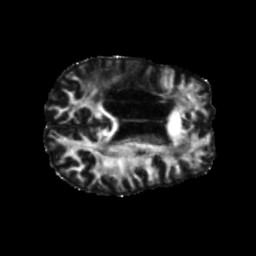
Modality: FA
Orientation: axial
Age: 61
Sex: female
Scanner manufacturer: siemens
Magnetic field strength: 3 T
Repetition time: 5.25 s
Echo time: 0.08 s